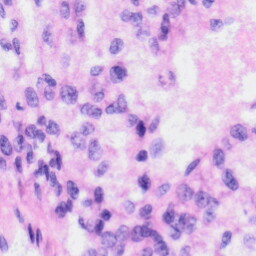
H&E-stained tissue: Liver